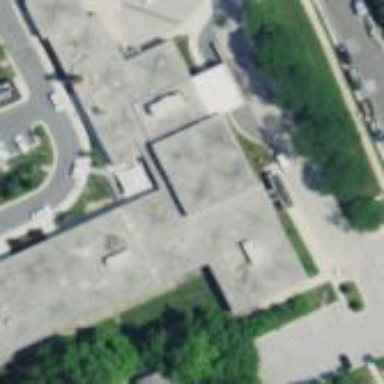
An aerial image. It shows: Police building.